Question: I have seen the layout similar to the image below used on some sites before and I really like the design but don't exactly know how to implement the overlapping image (Profile Image). I am using bootstrap if that helps. Any ideas?

Thanks!
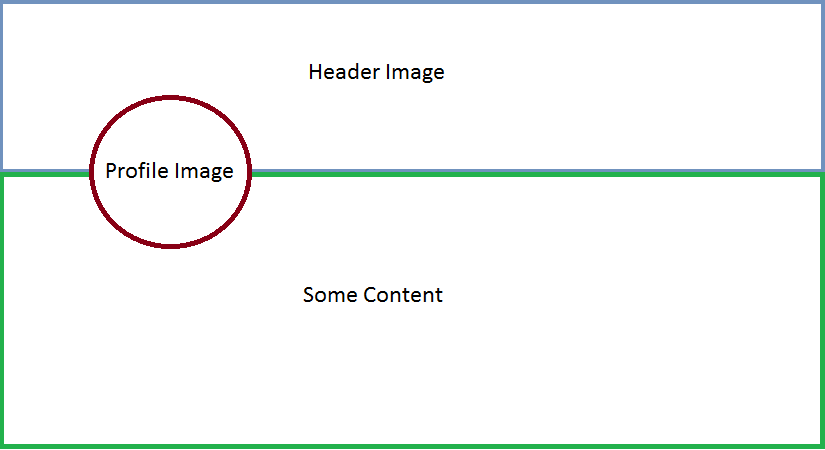
Answer: ## position: absolute
You could give the image or the image's wrapper the attribute of 'position:absolute' and giving its container (in your example the green box) 'position:relative'. Then you would apply 'top: -100px' or whatever and a left attribute of 'left: 100px' or whatever. This gives the effect of the image being out of flow, aligned to the left and offset by 100px, and 100px offset from the top of the green container. The disadvantage of this approach would be that any body content in your green container could appear under the image.
## position: relative
This is the same approach as the first one with the exception of how the image flows in the document. Instead of giving the image 'position:absolute', you would give it 'position:relative'. Relative works differently from absolute. instead of being x and y coordinates of the parent container, it's just shifted by however much you give as a value for 'top' and 'left'. So in this case, you would apply 'top:-100px' and just leave the other directional values as default. this would shift your element by that amount but also leave its original spot in the document flow. As such you end up with a gap below the image that other content will flow around.
## negative margin
I honestly would prefer this method in your case. In this method, you can give the image a negative margin (e.g. 'margin-top:-100px'). This will offset the image, collapse the area below the image, and it will still retain some of its flow in the document. This means that the content of the green container will flow around the image but only around the part that is still inside the container. It won't have a ghost area that content flows around like with relative positioning, but it also doesn't entirely take the image out of flow like absolute positioning. One thing to keep in mind, however, is that if you try to use 'overflow' of any kind other than the initial value, it will cause undesirable effects to your image.
## Demo
Here's a quick little demo demonstrating all three methods in a simple use case: <URL>